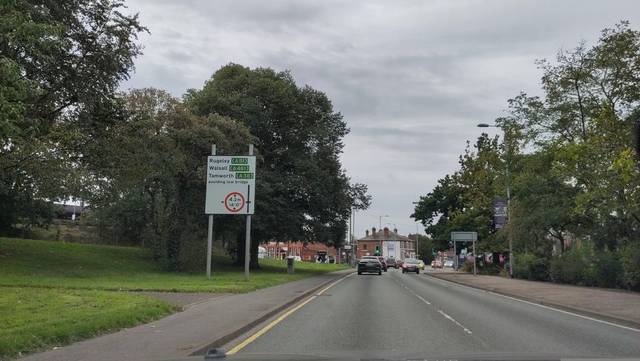
Region: United Kingdom
Coordinates: 52.681, -1.825